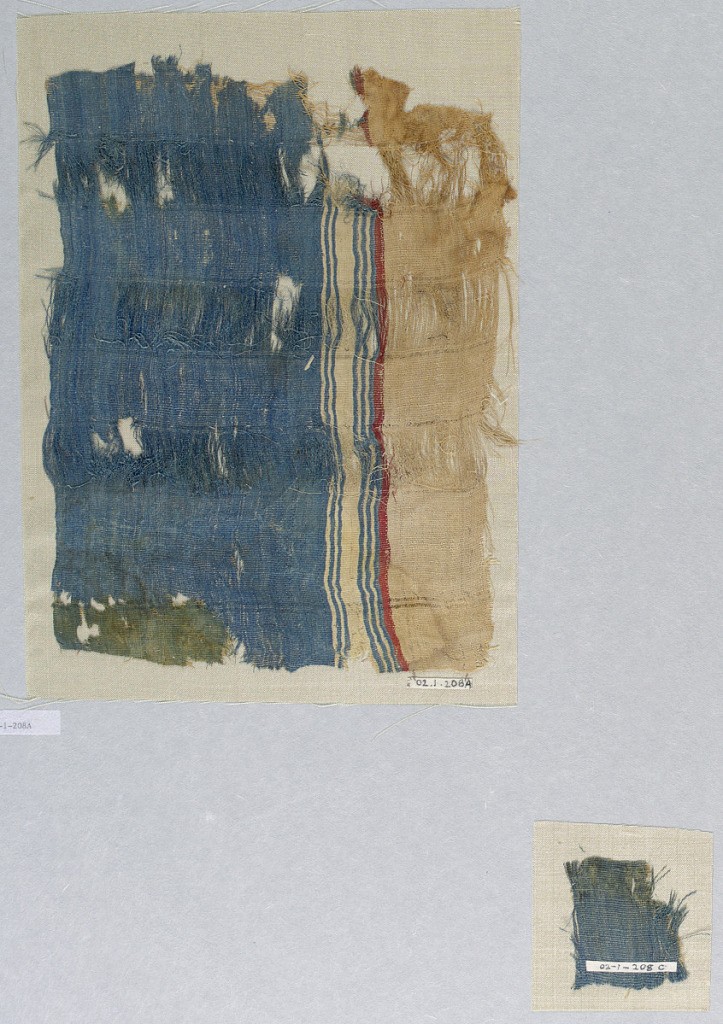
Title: Fragments
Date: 13th century
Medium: silk, linen Technique: plain weave
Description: Bands and stripes.